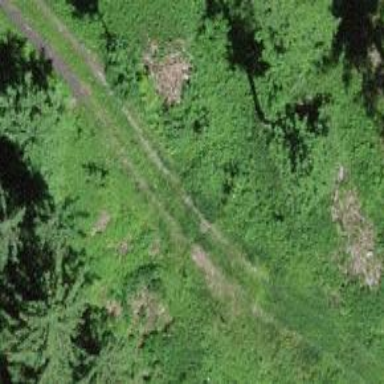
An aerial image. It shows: Track road with grade4 tracktype.